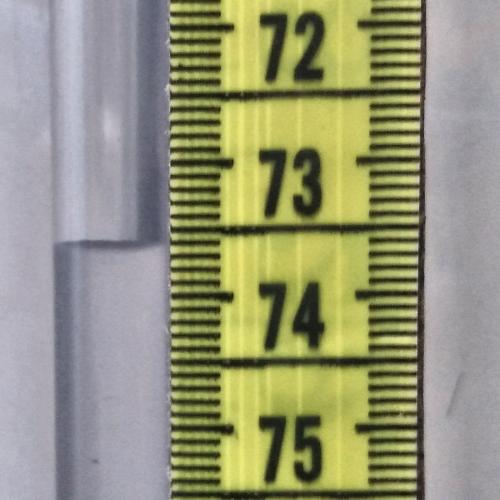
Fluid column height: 73.6 cm